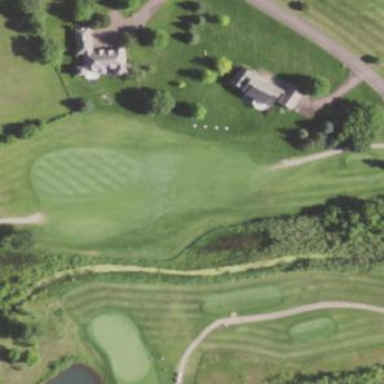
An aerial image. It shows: Picturesque green golfing area with grass land use.